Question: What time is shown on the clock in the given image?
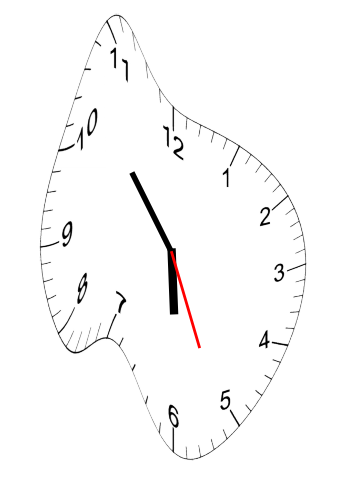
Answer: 05:53:26